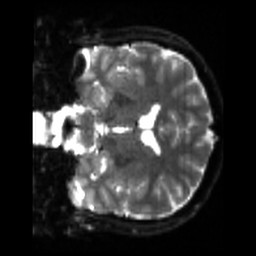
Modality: sbref
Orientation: coronal
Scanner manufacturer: siemens
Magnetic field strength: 3 T
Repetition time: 4 s
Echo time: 0.0594 s